Question: I have a process which I break into multiple processes and even when using threading it takes a very long time to complete.
I'd like to give the user an indication of the status of the execution in a cute way (for each process % complete). Maybe betting on the right horse will ease the pain :)
I found this project long ago: <URL>
I have two questions:
1. This article was written in 2007. Is there better way to achieve this graphic effect?
2. I have not understood yet, how the application is started, so I'd like to know if I can integrate such "window" in my window application?
Adam Robinson pointed out that the second question is not clear:
The application generates a window as in the picture below - I like to know if it possible to insert it in my "normal" windows application.

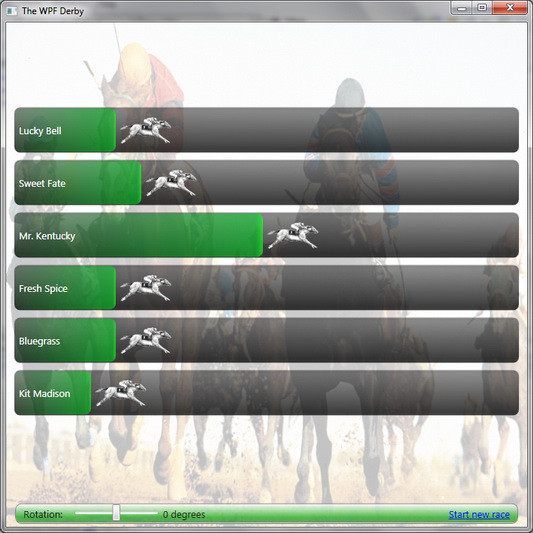
Answer: -
WPF is the current "best" (or at least most feature-rich) way to develop a Windows Application for the desktop.
-
Make your application a WPF Application. This will automatically give you an application, Window class, and everything else you need to get started. Making a WPF application is just like any other application, except that you need to start the message pump, create the application, setup your startup window, etc. The "WPF Application" template in Visual Studio does all of that for you...
Until you understand what all is happening, I'd recommend starting with that, and customizing from there.